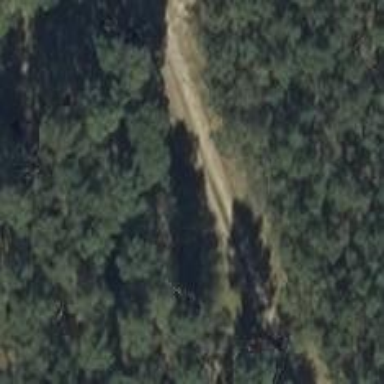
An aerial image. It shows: Sandy track road with grade3 tracktype.